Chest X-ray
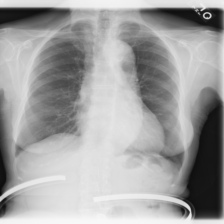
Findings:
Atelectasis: negative
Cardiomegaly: negative
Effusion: negative
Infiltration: negative
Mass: negative
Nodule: negative
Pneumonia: negative
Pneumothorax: negative
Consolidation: negative
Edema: negative
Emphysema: negative
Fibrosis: negative
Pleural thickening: negative
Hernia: negative